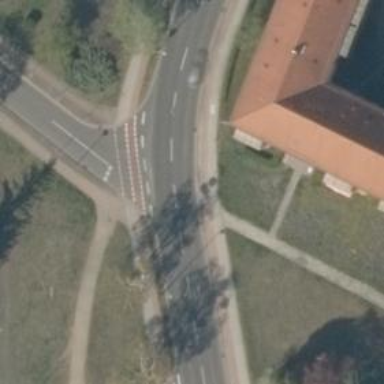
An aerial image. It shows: Footway along the road.